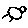
Label: bird